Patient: sex M, age 35
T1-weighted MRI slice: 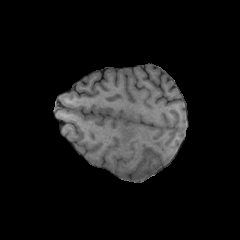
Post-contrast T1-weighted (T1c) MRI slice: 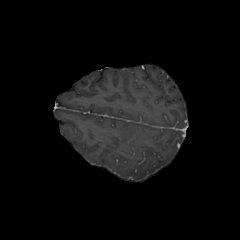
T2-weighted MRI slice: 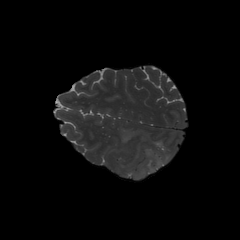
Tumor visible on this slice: yes
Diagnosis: Astrocytoma, IDH-wildtype
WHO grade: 2